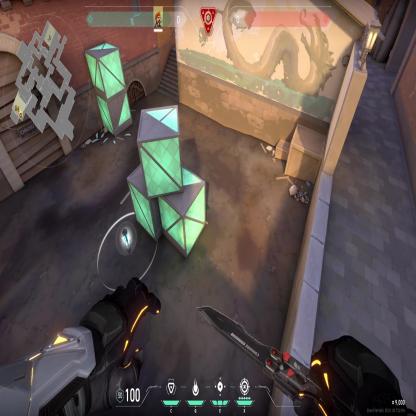
Label: planted spike